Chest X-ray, PA view. Patient: 47 years old, sex F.
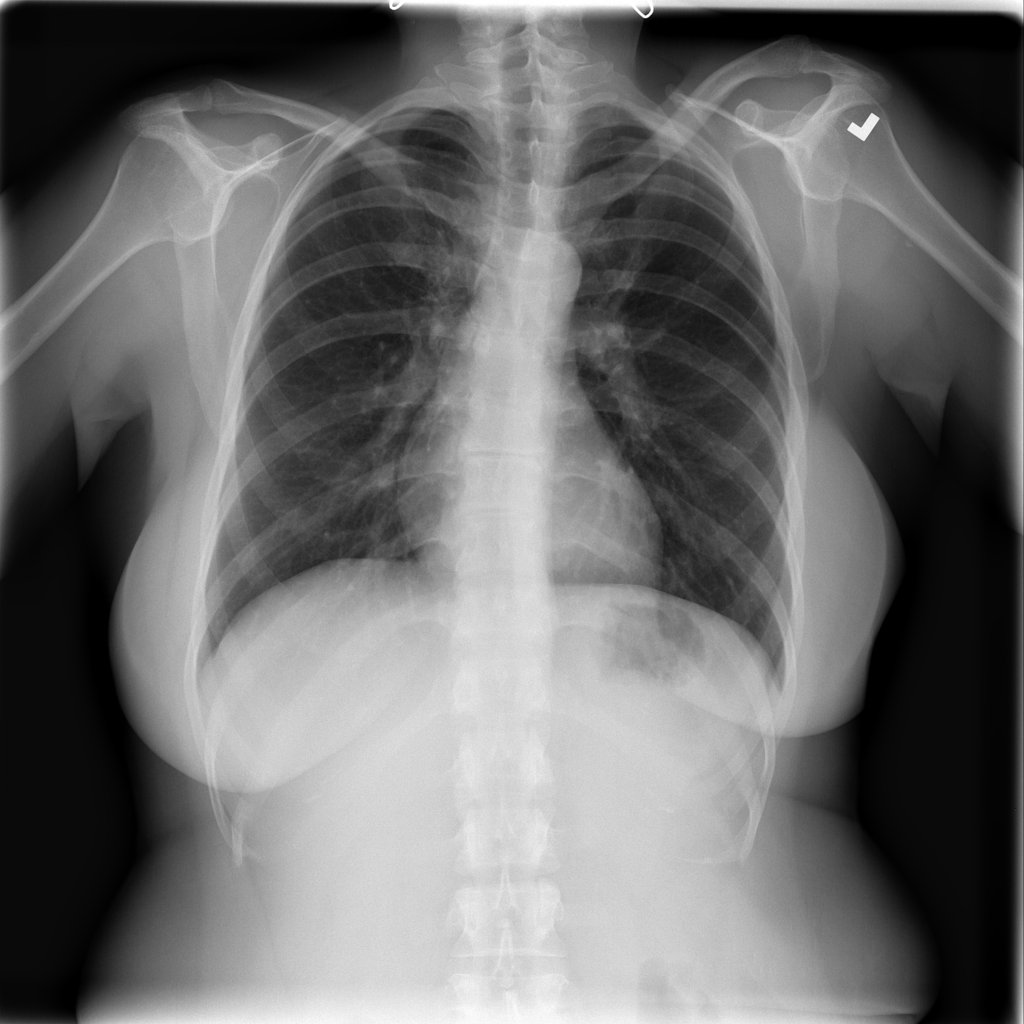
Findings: No Finding